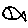
Label: fish